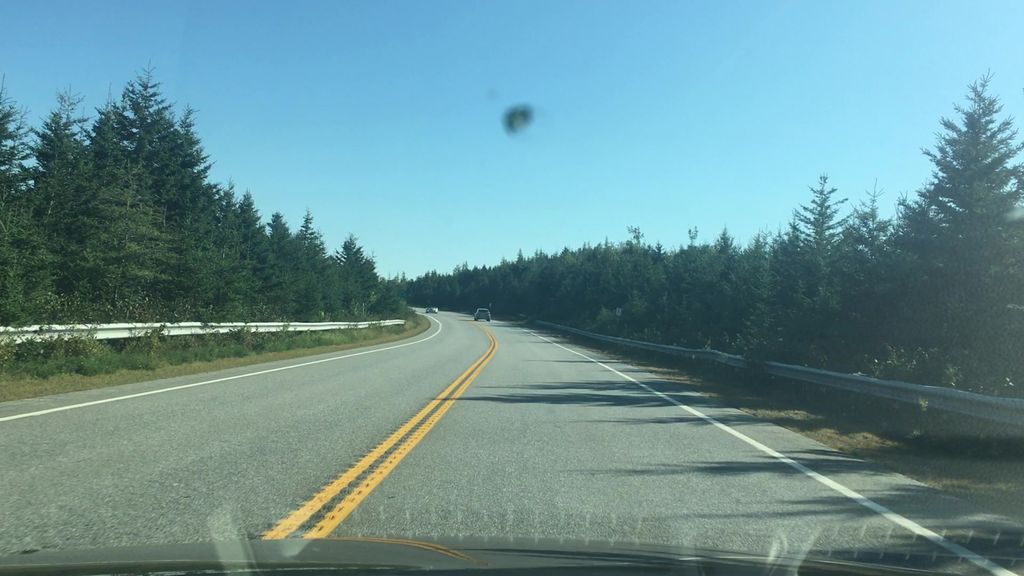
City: halifax